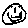
Label: smiley face